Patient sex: F
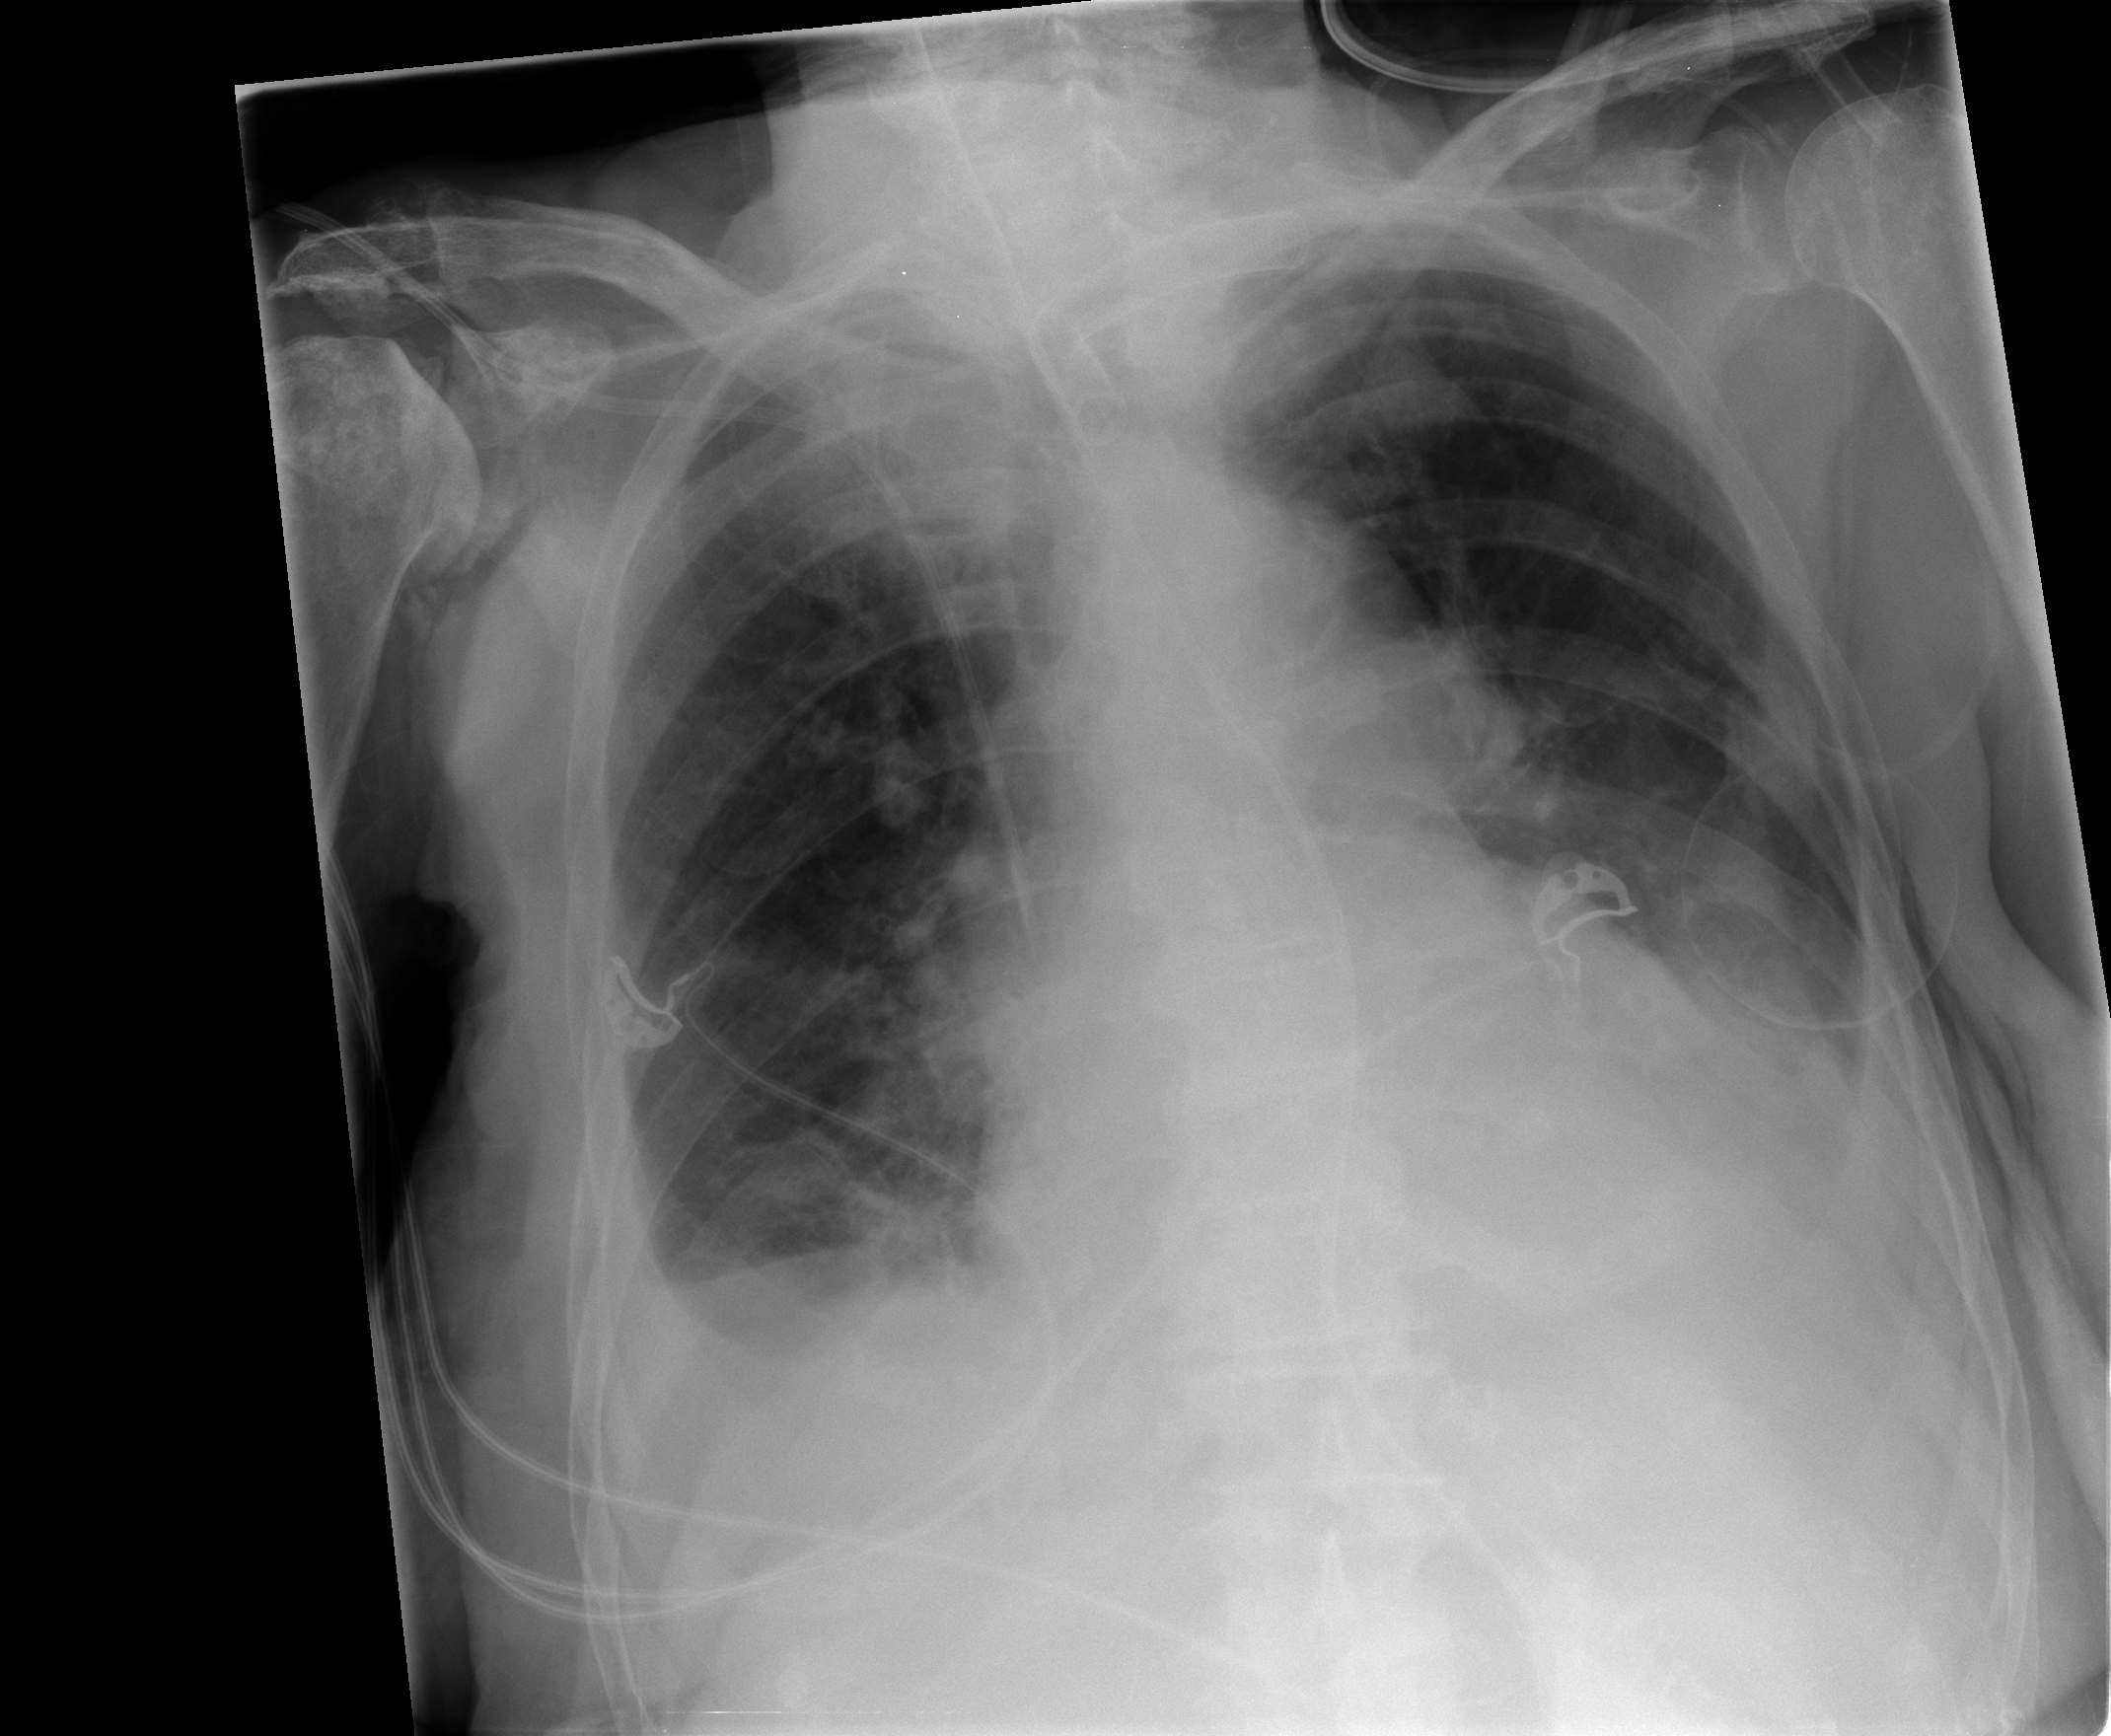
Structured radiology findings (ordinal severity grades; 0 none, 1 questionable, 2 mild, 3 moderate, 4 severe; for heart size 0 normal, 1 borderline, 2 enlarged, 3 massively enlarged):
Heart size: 2
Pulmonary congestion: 1
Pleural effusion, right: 2
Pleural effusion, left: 3
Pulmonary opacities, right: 2
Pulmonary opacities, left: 1
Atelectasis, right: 2
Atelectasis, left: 2